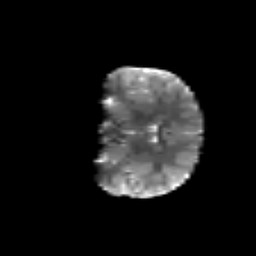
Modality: T2w
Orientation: coronal
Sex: female
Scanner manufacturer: siemens
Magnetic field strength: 3 T
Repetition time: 5 s
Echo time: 0.071 s